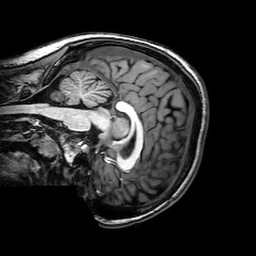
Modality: T1w
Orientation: sagittal
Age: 20
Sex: female
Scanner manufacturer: philips
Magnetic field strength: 3 T
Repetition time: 0.008107 s
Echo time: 0.00372 s